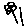
Label: flower